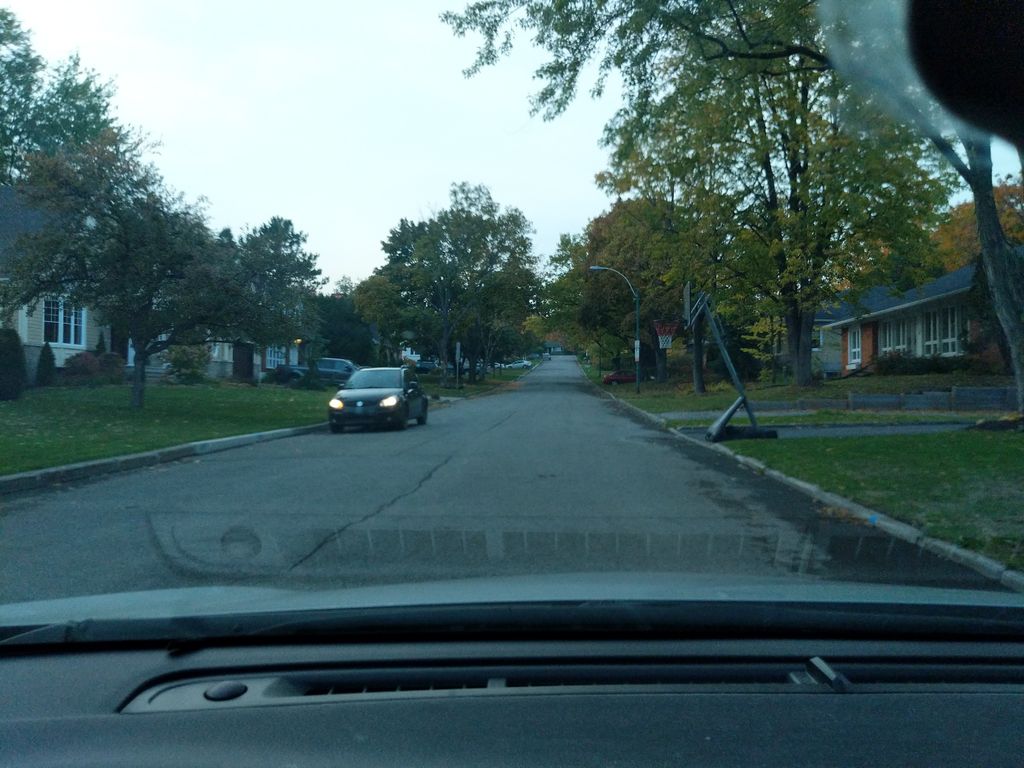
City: quebec_city